Question: In Winforms, is there a way to have a single DataGridView row span multiple lines? So that the cells of a single row can be stacked onto two lines.
Something like this:

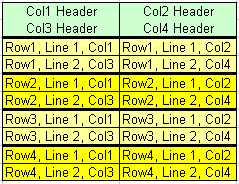
Answer: The only "simple" way to do this is with custom painting. It still isn't entirely trivial however, and you do not get editable cells this way.
Any solution to give editable cells would require a lot of custom code.
Quoting the DataGridView Program Manager Mark Rideout from a <URL>:
> The DataGridView does not have any
support for merging cells. You can
custom paint content across cells, but
apart from that you would have to do a
lot of work and custom coding to
produce merged editable cells.
That forum does contain some example code of custom painting if that will do for your requirement.